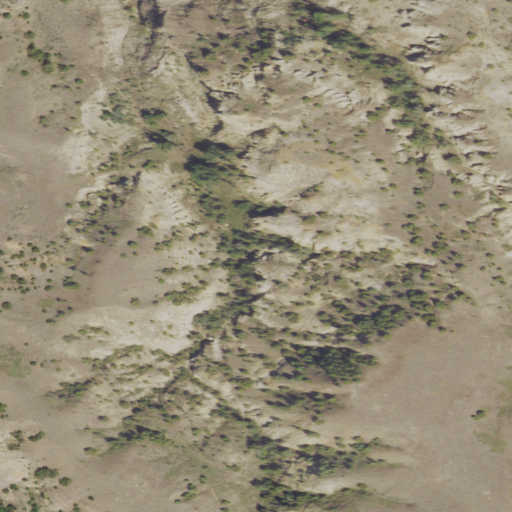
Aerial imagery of cliff(s) in Montana named Barrs Bluffs containing grassland, shrub, and evergreen forest